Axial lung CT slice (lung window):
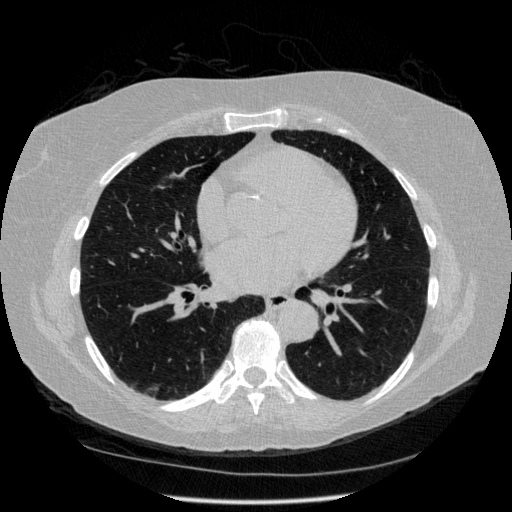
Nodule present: no